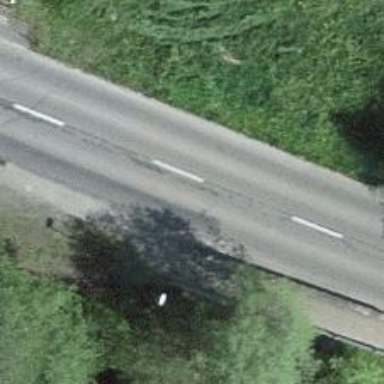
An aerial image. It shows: Secondary road on asphalt bridge.